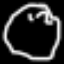
Label: clock